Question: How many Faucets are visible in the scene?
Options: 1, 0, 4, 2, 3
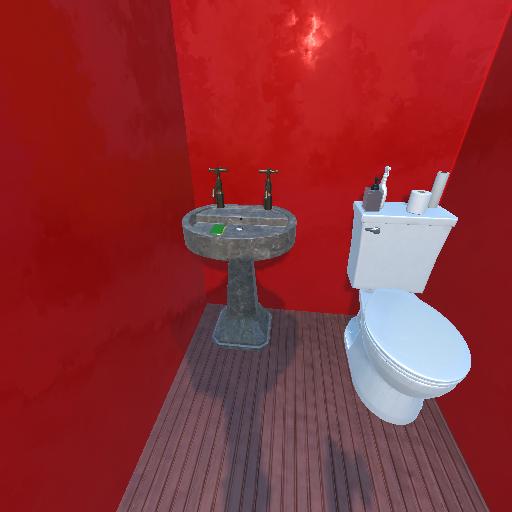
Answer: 1